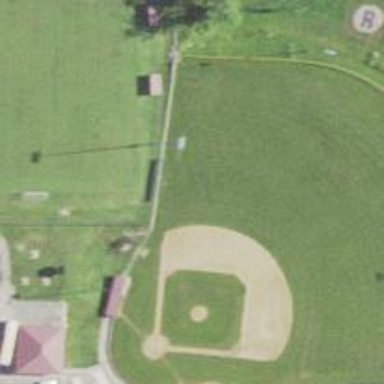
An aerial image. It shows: Baseball pitch for leisure land activities.